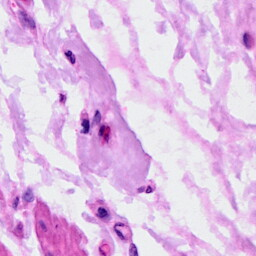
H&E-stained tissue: Ovarian